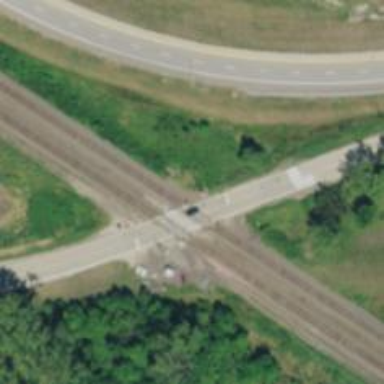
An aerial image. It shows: Level crossing with lights and barriers.